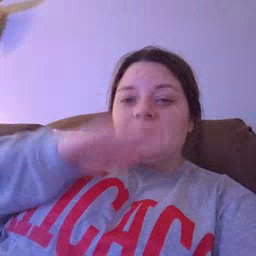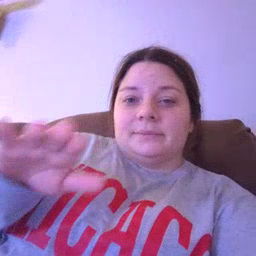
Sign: clean